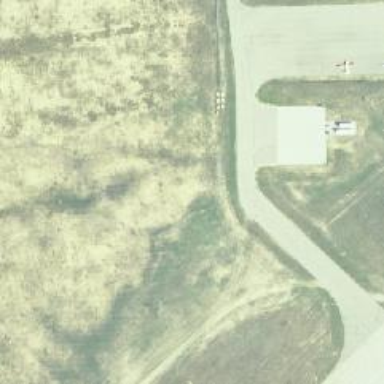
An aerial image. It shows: Image of taxiway at airport.